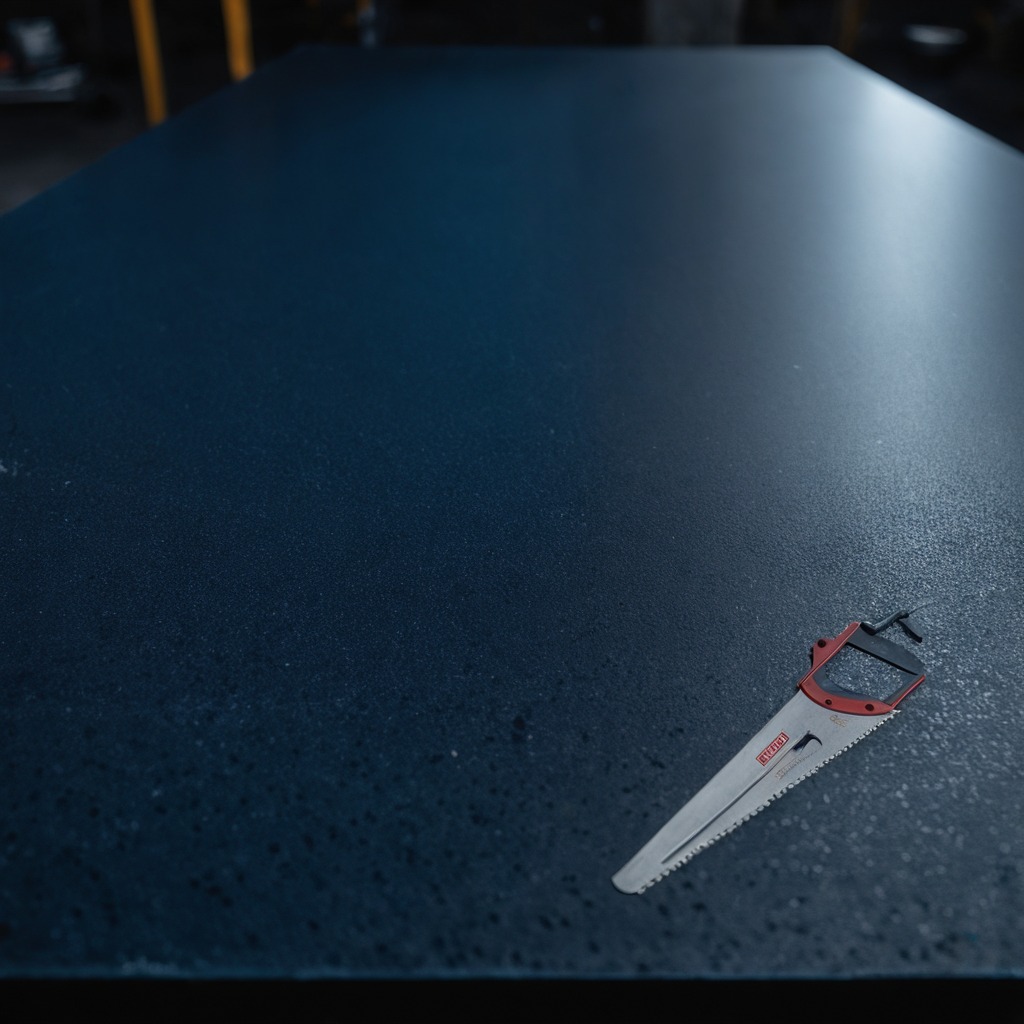
A metal saw lies on a clean granite tabletop covered with a blue rubber mat inside a workshop at night dim ambient light soft shadows worn but beneath the mat.